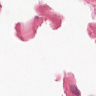
Metastatic tissue present: no